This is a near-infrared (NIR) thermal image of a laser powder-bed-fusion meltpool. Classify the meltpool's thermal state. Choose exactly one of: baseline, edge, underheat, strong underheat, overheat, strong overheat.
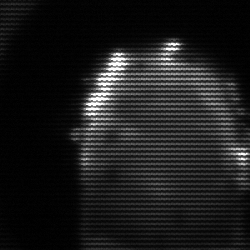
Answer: baseline